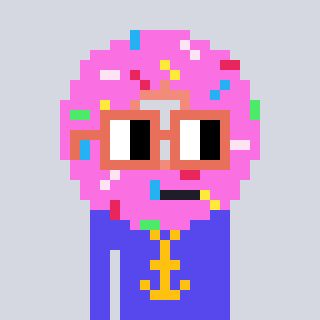
a pixel art character with square orange glasses, a doughnut-shaped head and a computerblue-colored body on a cool background